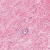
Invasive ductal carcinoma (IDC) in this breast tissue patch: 0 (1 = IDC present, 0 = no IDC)